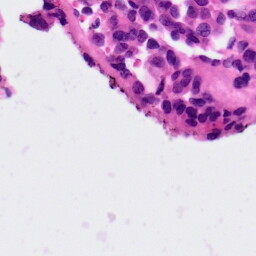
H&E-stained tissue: Ovarian